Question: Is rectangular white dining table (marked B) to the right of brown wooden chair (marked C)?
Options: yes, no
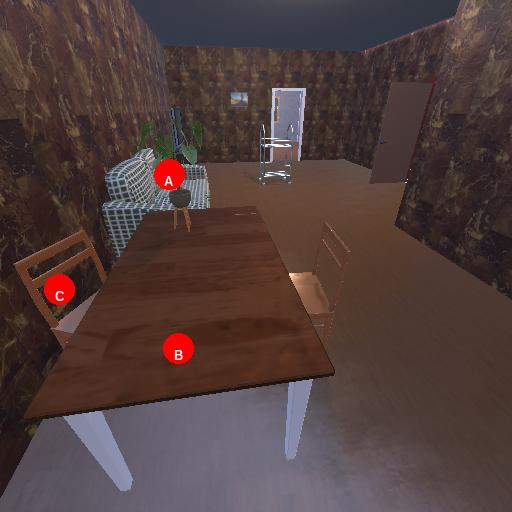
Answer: yes